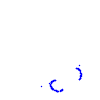
Particle: proton